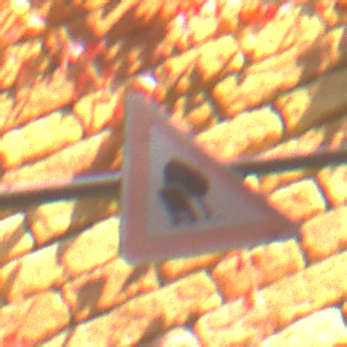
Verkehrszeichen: UnzureichendesLichtraumprofil
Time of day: MorningAfternoon
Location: Outdoor (Urban)
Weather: Clear
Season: NotSpecified
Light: Natural